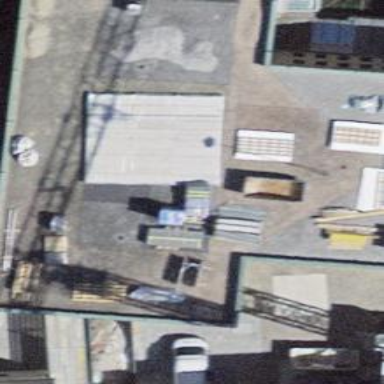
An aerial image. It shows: Footway tunnel passing through building.